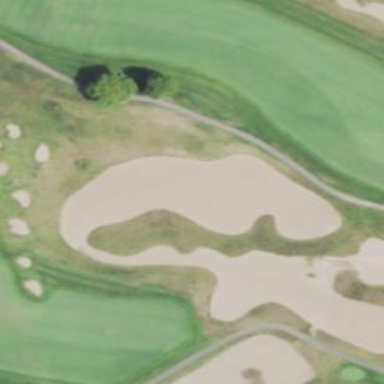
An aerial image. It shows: Sandy area is golf bunker.